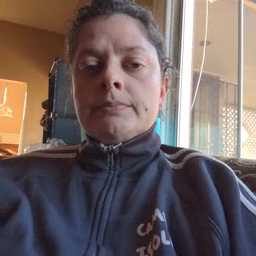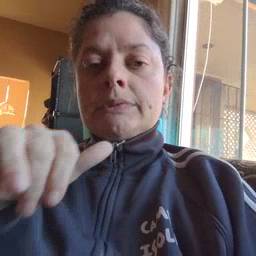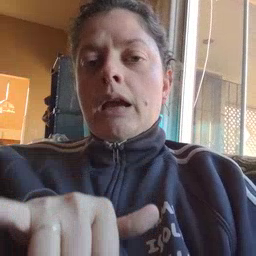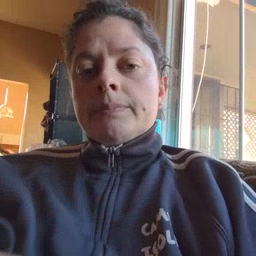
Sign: stay